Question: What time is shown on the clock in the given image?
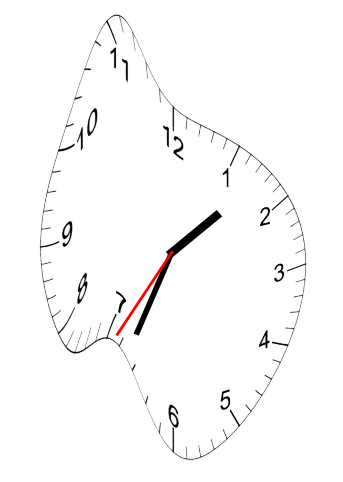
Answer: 01:33:35